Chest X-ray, AP view. Patient: 50 years old, sex M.
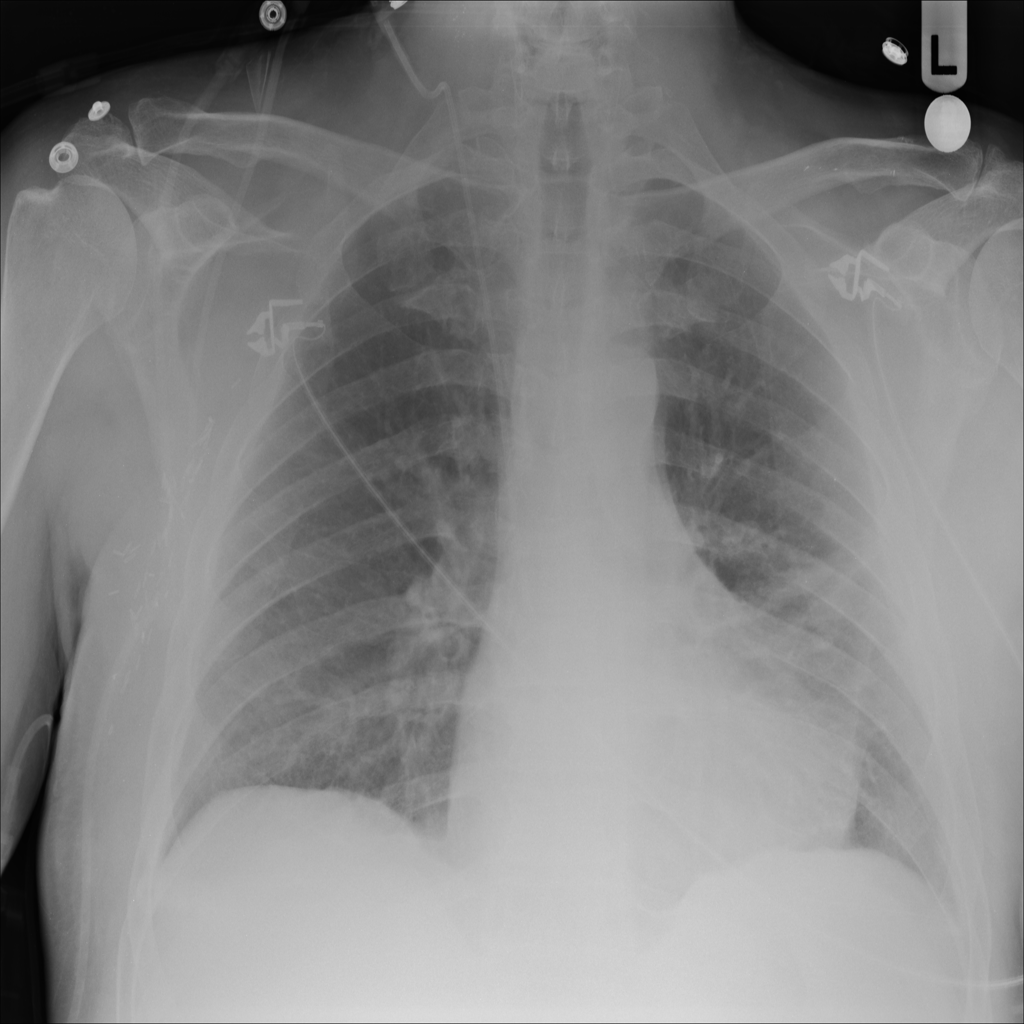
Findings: No Finding